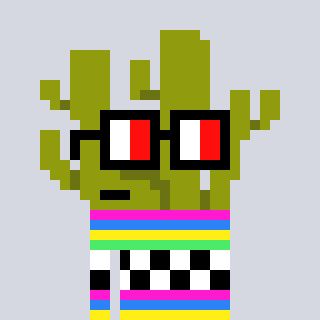
a pixel art character with square glasses with black frames and red eyes, a cactus-shaped head and a orange-colored body on a cool background